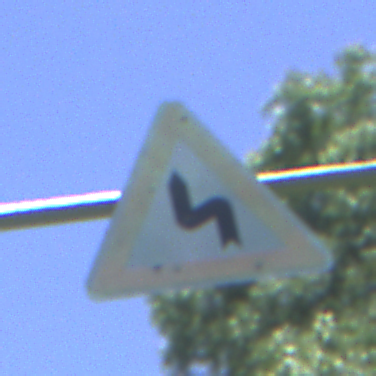
Verkehrszeichen: DoppelkurveZunaechstLinks
Umgebung: Outdoor, Nature
Tageszeit: Midday
Wetter: Clear
Licht: Natural
Jahreszeit: Summer
Kontrast: HighContrast